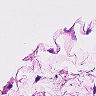
Metastatic tissue present: no